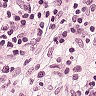
Metastatic tissue present: yes